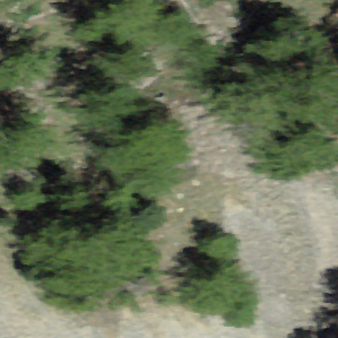
Label: other